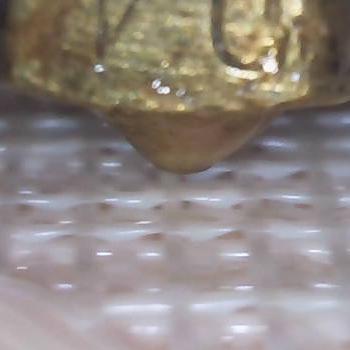
Flow rate: 56%